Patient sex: F
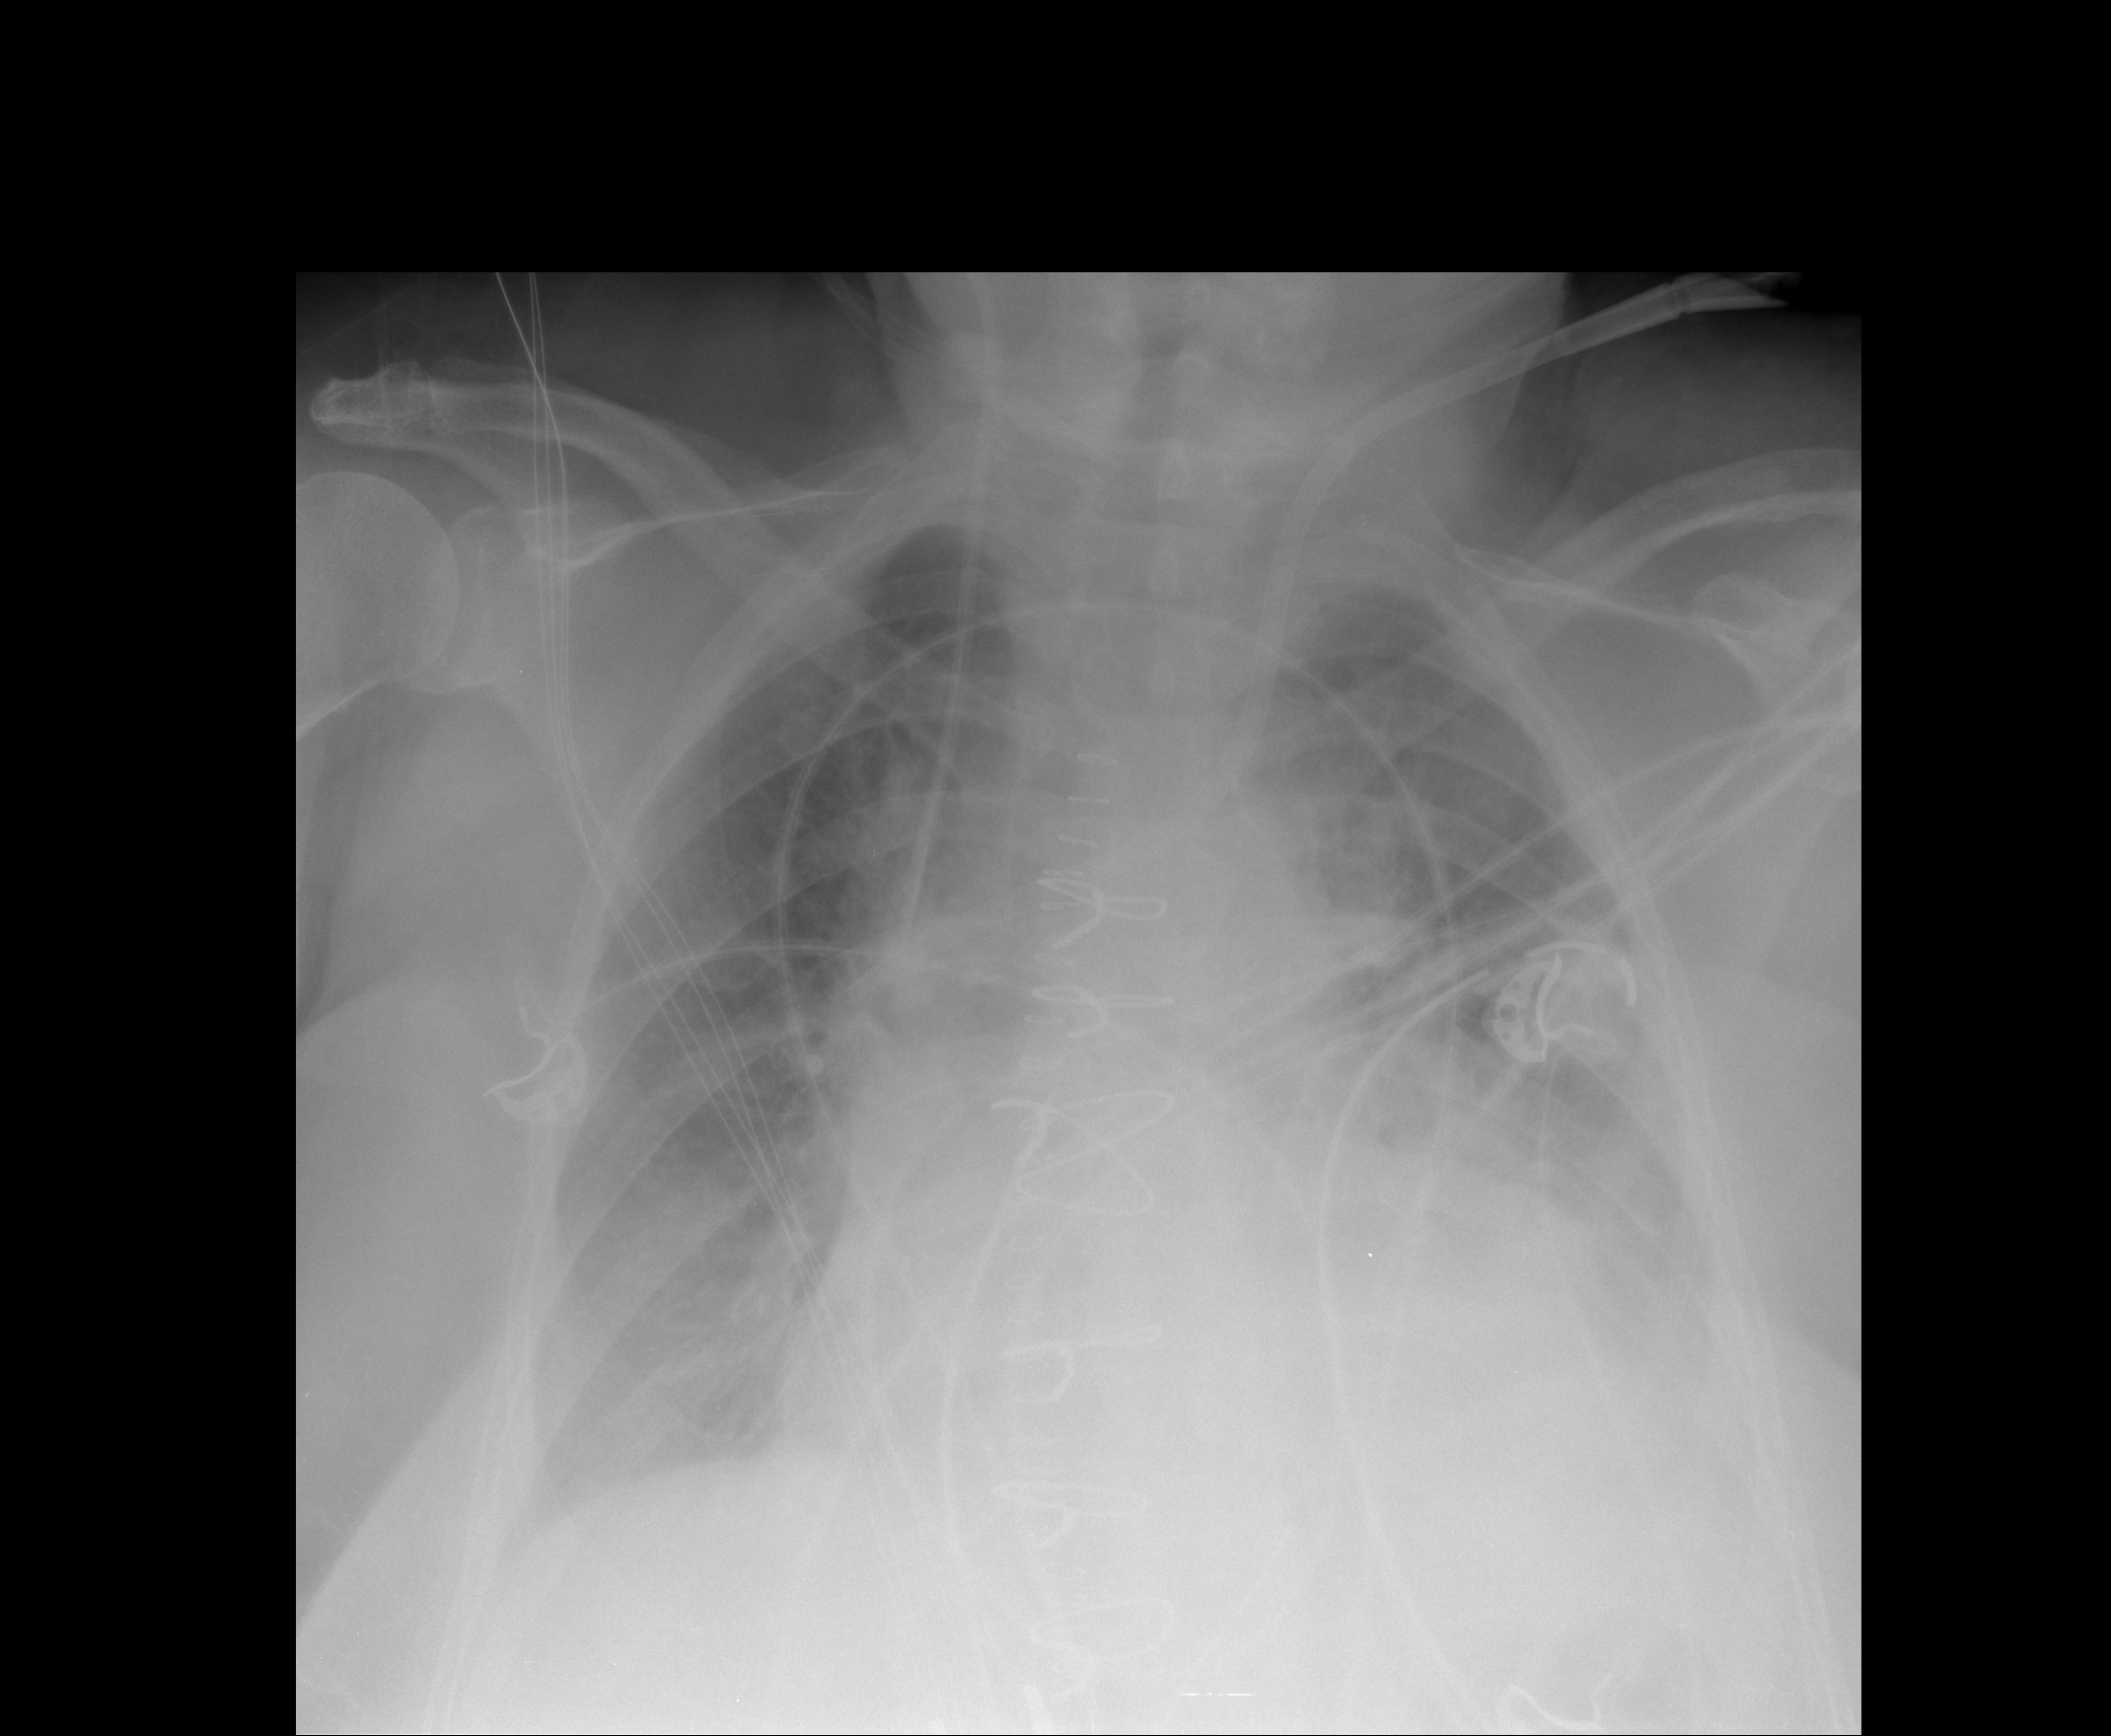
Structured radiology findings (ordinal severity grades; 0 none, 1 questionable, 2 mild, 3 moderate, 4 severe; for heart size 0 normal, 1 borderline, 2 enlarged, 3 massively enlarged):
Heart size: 2
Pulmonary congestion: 2
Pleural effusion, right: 0
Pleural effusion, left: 2
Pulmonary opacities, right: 2
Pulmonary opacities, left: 0
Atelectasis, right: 0
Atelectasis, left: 2